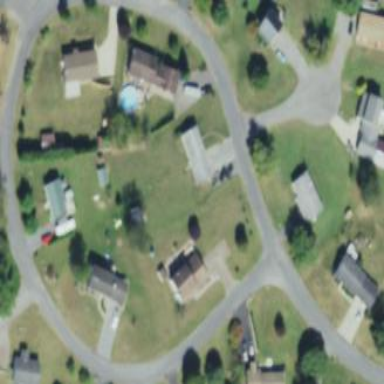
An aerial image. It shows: Residential area designated as trailer park.